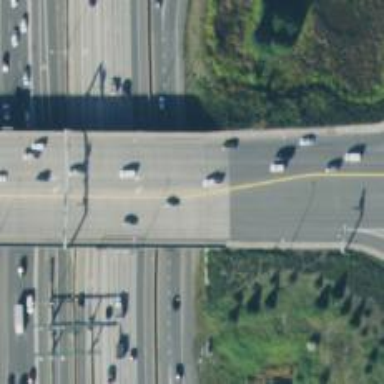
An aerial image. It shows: Secondary road crossing bridge with asphalt surface.